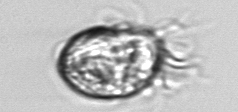
Label: Ciliophora